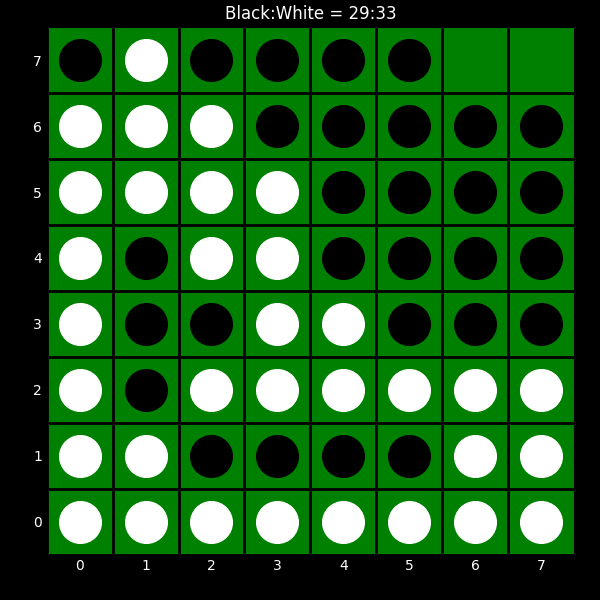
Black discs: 29
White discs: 33